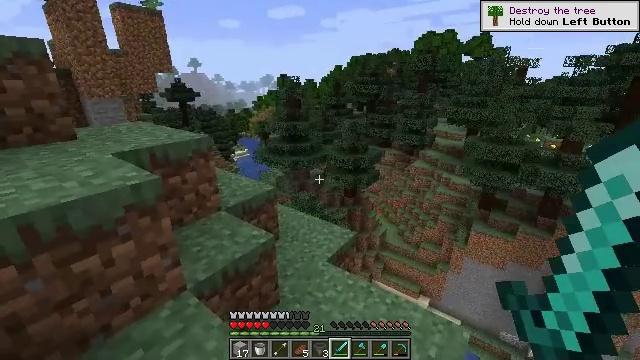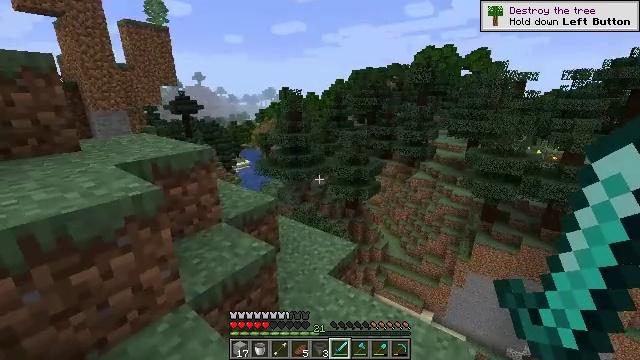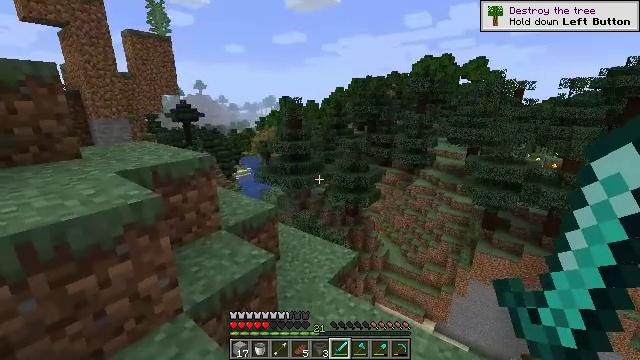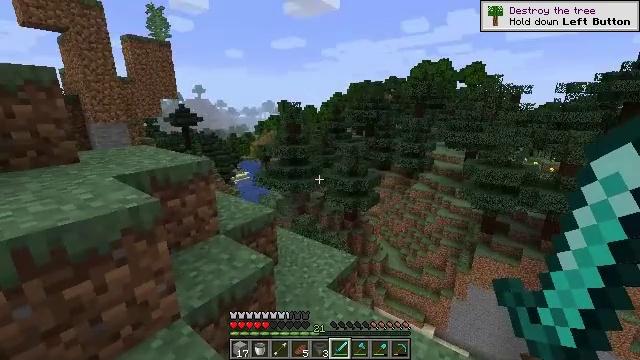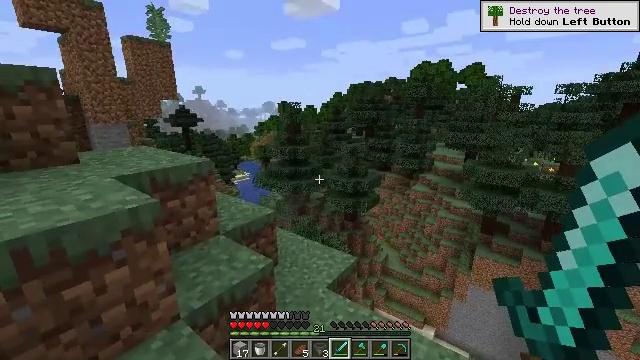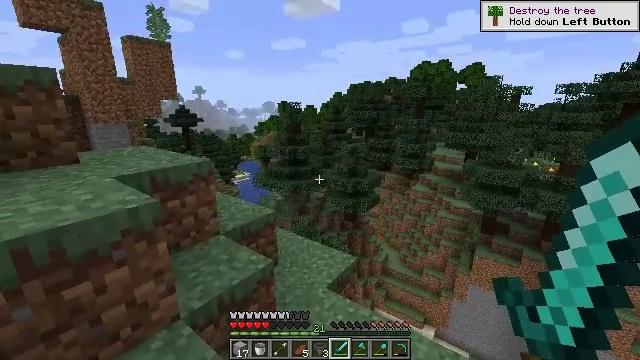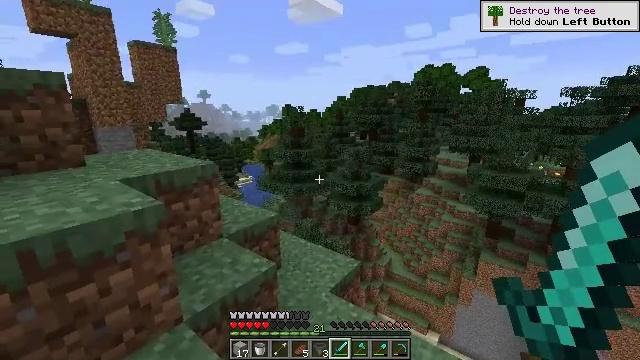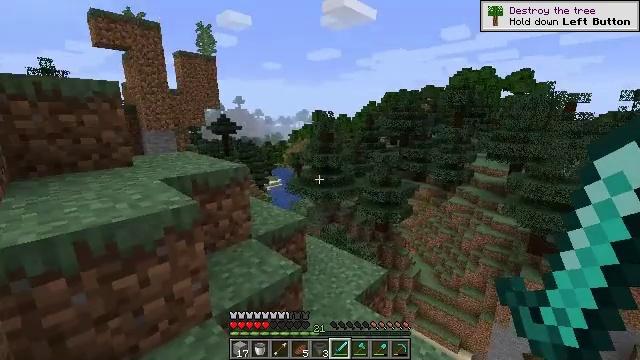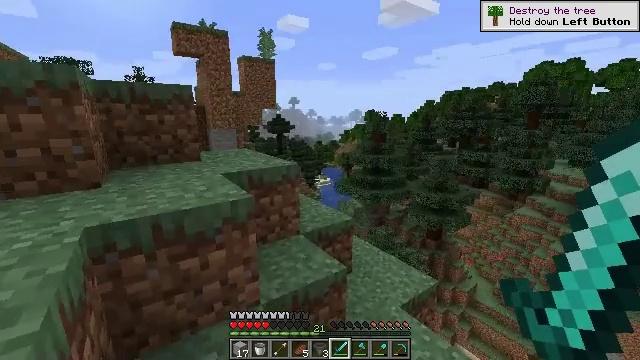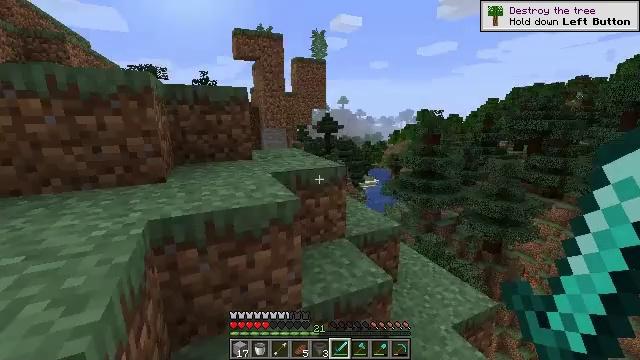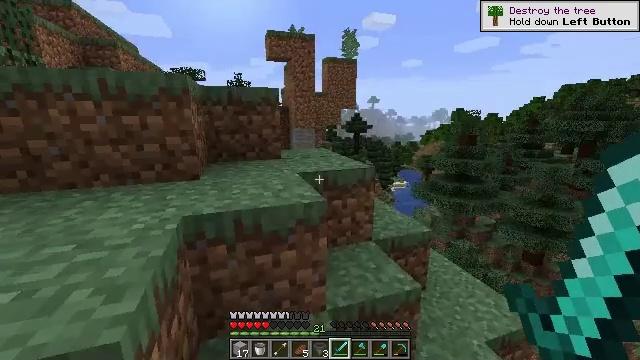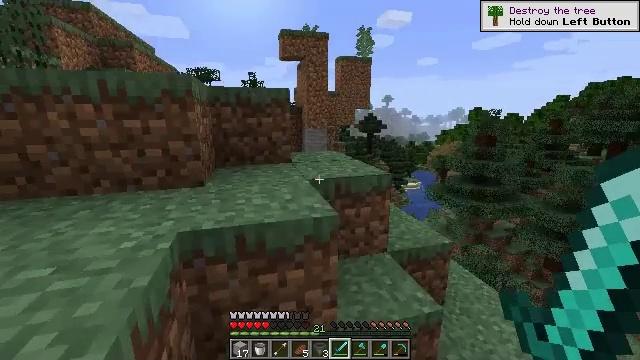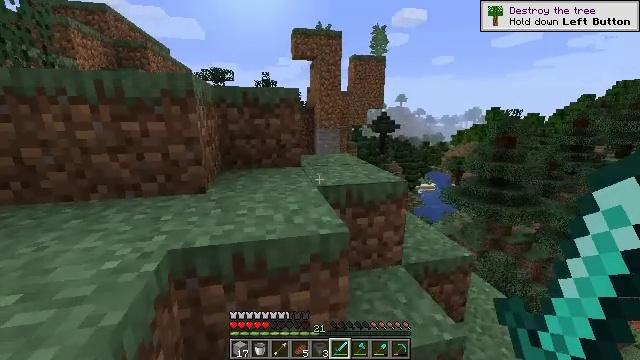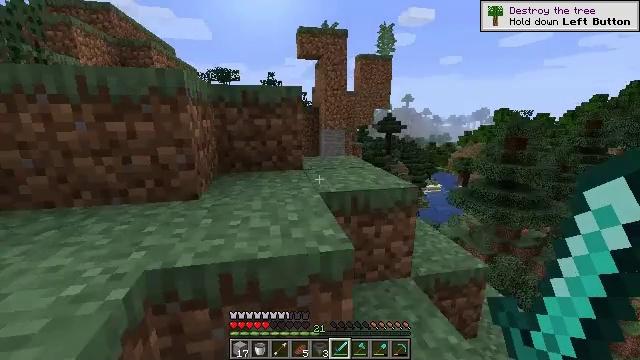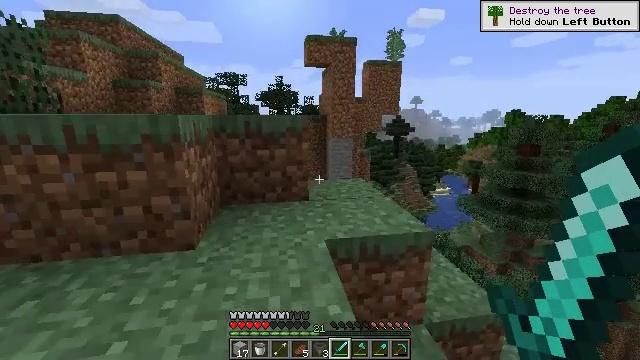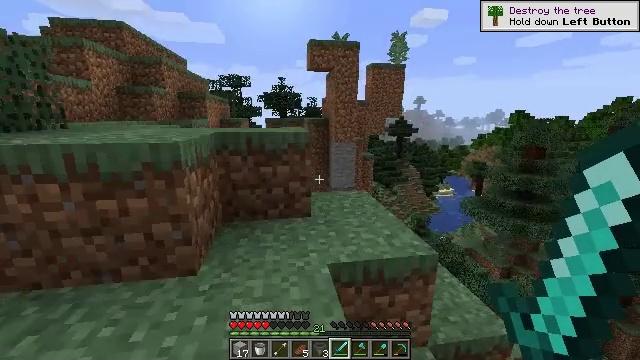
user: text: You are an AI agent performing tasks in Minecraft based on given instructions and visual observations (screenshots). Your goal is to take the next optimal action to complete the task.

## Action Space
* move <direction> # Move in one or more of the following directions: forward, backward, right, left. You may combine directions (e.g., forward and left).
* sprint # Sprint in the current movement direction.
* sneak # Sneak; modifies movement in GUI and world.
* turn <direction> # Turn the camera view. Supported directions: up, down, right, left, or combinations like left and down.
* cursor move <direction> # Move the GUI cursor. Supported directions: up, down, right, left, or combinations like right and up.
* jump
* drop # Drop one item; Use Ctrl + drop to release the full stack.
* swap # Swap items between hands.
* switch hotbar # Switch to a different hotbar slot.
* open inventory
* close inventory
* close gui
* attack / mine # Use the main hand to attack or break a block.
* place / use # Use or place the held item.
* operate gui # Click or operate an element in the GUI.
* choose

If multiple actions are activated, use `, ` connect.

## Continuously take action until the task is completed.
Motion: motion action
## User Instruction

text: Harvest the large fern for decoration.
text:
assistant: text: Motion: turn up
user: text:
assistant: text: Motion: turn up
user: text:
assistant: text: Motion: no_op
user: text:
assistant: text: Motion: no_op
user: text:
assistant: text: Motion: no_op
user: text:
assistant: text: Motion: no_op
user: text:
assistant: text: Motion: turn left and up
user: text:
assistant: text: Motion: turn left
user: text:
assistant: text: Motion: move forward, turn left
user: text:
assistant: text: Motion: move forward, turn left
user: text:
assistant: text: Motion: move forward, turn left
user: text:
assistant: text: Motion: move forward, turn left
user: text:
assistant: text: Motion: move forward, turn left
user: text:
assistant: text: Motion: move forward, turn left, jump
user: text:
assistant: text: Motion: move forward, jump
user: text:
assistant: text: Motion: move forward, jump
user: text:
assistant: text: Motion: move forward, turn left, jump
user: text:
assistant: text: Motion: move forward, turn left, jump
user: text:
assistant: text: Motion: move forward, turn left, jump
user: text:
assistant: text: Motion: move forward, turn left
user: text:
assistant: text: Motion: move forward, turn left
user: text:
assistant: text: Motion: move forward, turn left
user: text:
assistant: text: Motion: move forward, turn left
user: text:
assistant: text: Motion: move forward, turn left
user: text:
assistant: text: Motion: move forward, turn left, jump
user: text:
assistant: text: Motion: move forward, turn left, jump
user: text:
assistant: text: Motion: move forward, turn left and down, jump
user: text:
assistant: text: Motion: move forward, turn down, jump
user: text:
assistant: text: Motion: turn right and down
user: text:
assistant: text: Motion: turn right and down